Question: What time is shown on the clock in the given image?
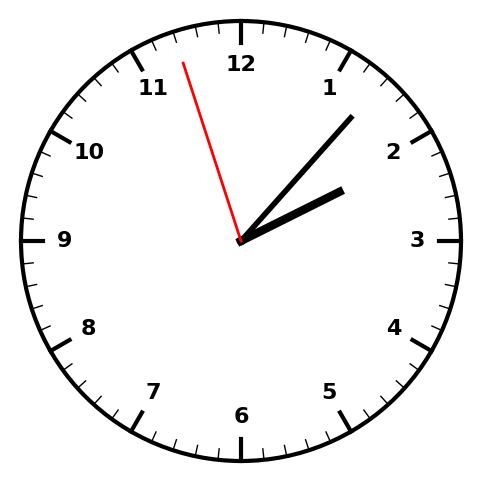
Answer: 02:06:57